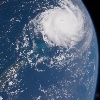
Label: cloud